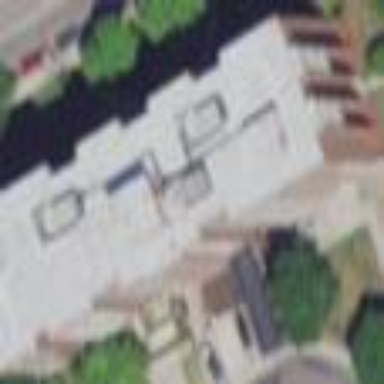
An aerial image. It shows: View of apartment building.